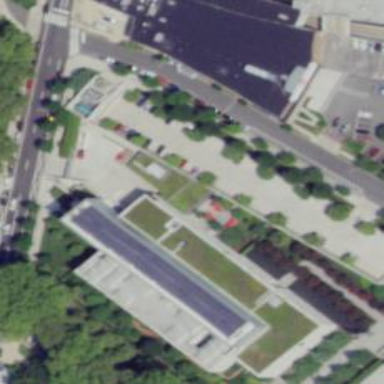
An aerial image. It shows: Museum housed in building.